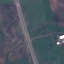
Land use / land cover: Highway